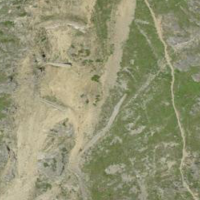
EUNIS habitat code: 31
Species observed at this site:
Rhododendron ferrugineum